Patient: sex M, age 19
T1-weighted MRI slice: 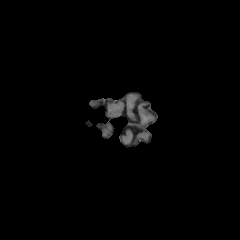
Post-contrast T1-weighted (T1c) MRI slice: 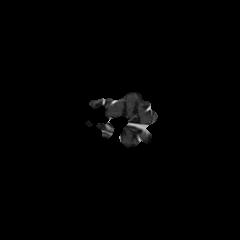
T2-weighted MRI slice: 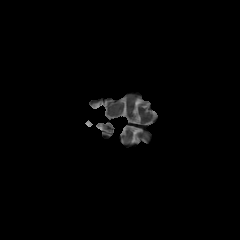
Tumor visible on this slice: no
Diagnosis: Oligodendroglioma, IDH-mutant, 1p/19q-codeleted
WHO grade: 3